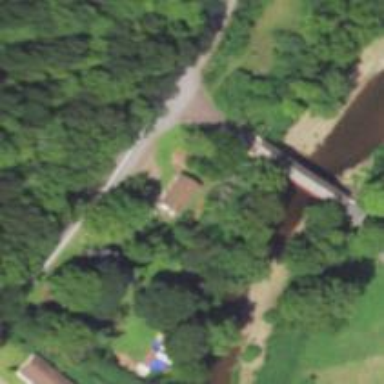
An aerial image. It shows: Covered bridge on residential road.